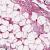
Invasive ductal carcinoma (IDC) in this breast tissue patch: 0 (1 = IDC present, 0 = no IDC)